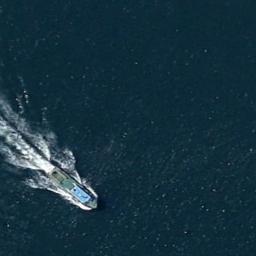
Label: ship